Question: I would like to use this kind of controls in my WPF app. I don't know what they're called, though.
On the following picture is the cursor which appears when you hover over such a control.
What is the name of this type of control?

Thanks!
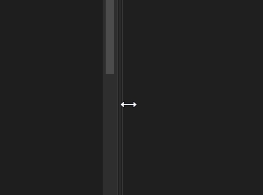
Answer: its called GridSplitter and you can find another name on youtube example
There are people who call this words
- - -